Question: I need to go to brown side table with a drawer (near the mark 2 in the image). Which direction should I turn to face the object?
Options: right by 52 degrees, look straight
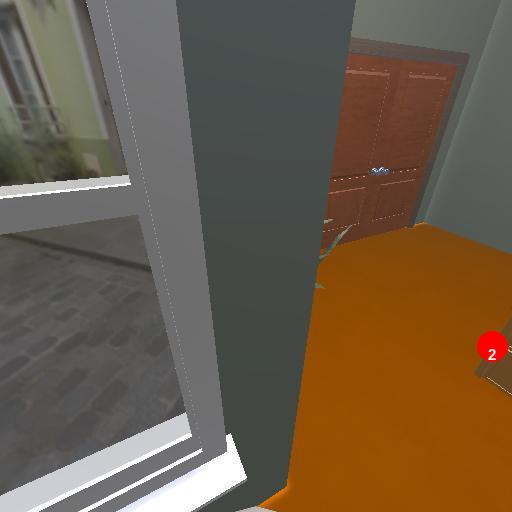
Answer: right by 52 degrees